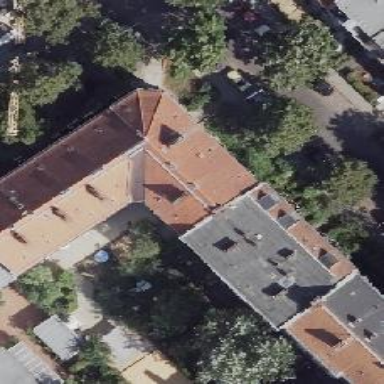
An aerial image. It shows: Kindergarten.